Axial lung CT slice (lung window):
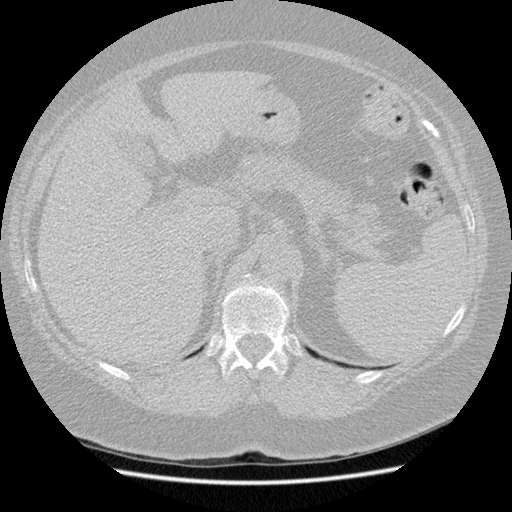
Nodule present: no